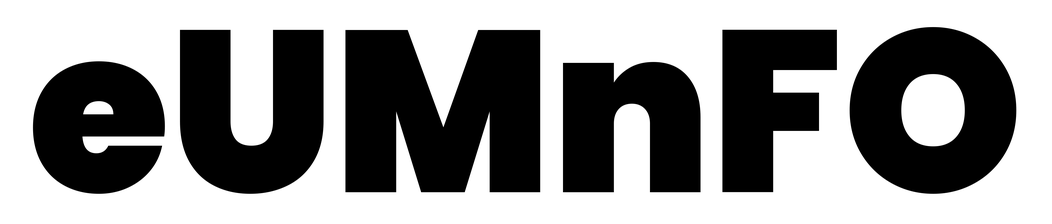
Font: Poppins-Black